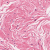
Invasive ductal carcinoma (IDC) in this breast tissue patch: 0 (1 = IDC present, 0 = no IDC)